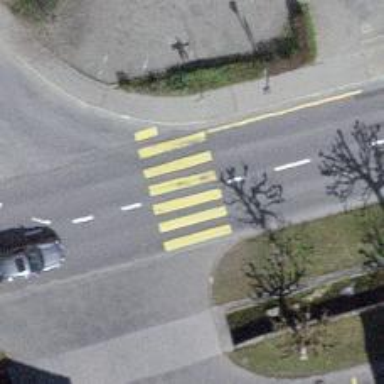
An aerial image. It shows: Uncontrolled zebra crossing with notable zebra markings.